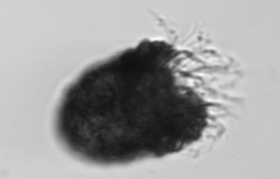
Label: Stenosemella_pacifica